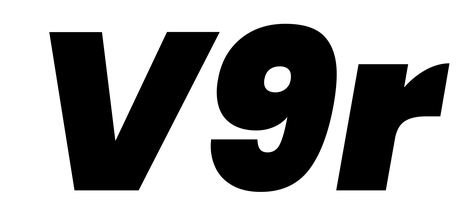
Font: Poppins-BlackItalic